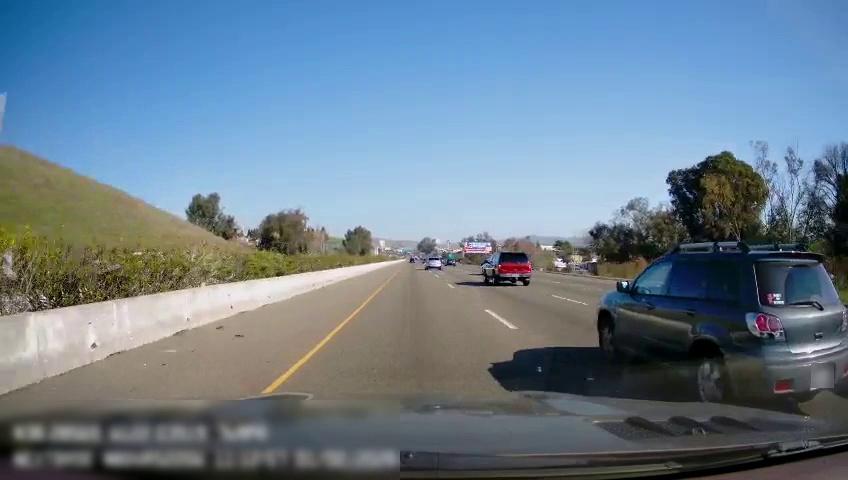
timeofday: Day
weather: Sunny
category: Drivable Space
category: Vehicles | SUV
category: Vehicles | Car
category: Vehicles | Car
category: Vehicles | SUV
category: Lanes | Alternate Lane
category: Lanes | Current Lane
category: Lanes | Current Lane